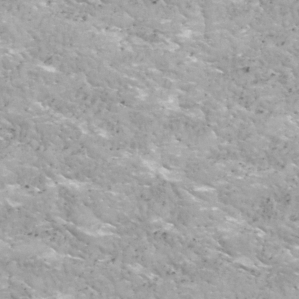
Label: frost